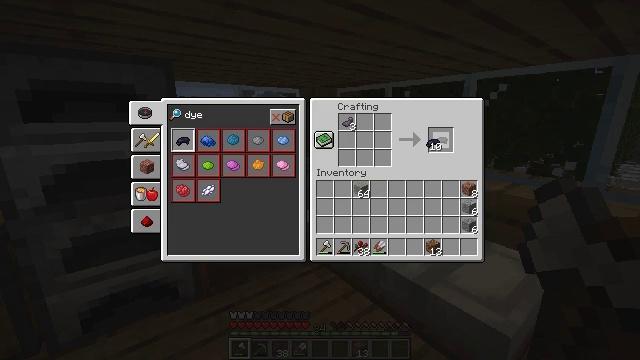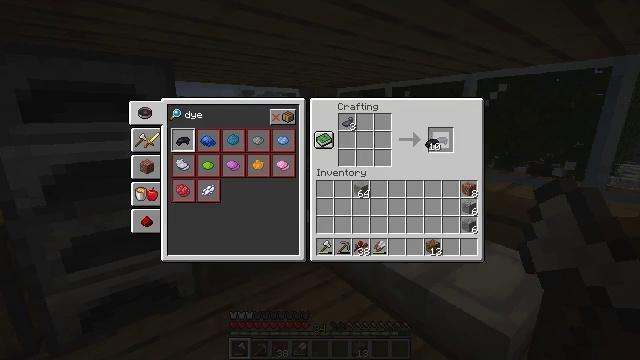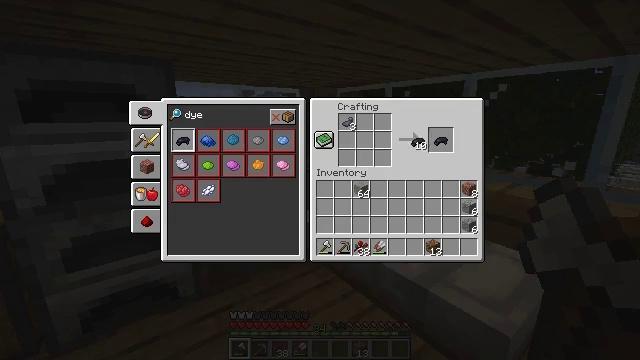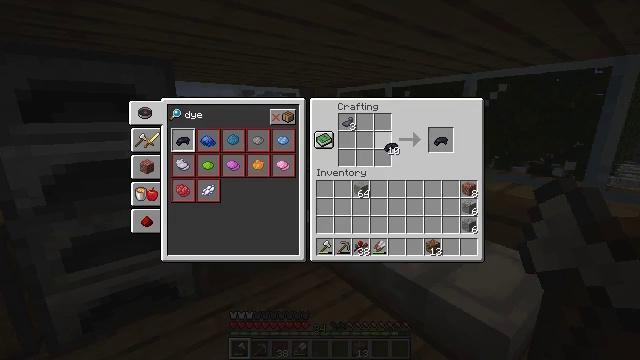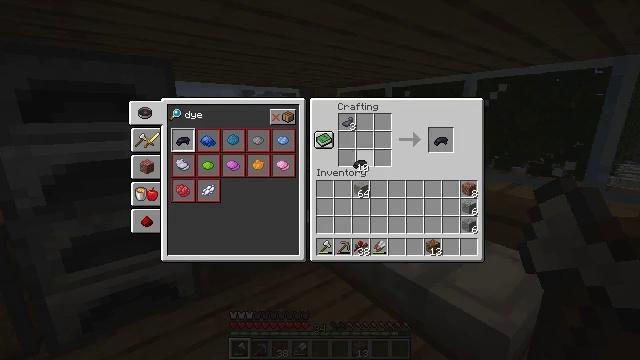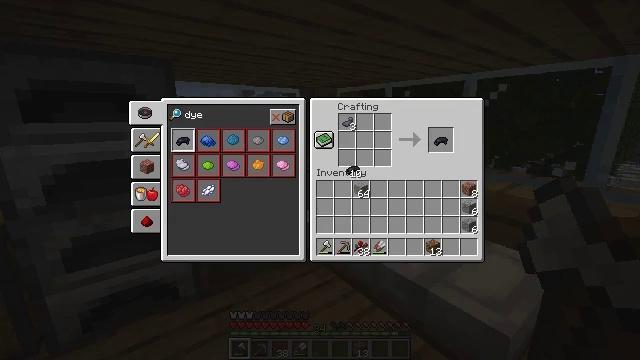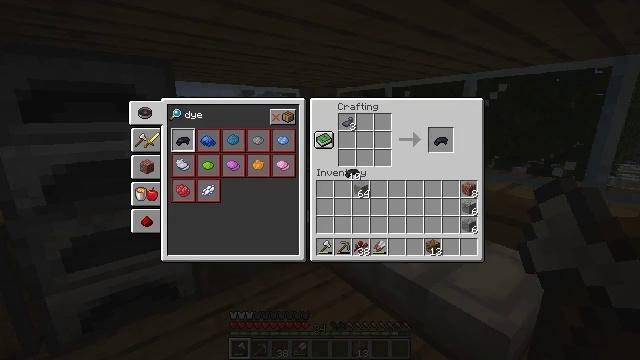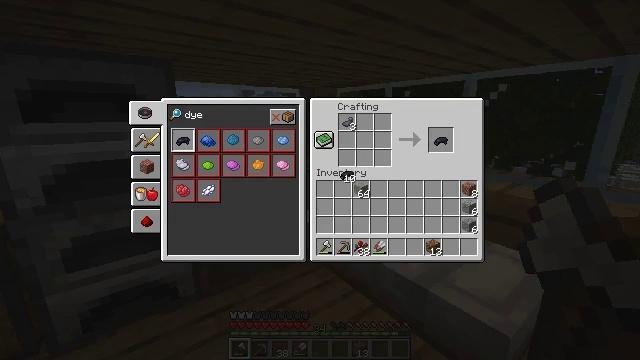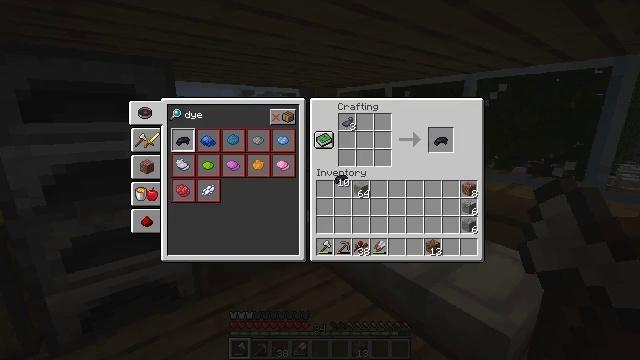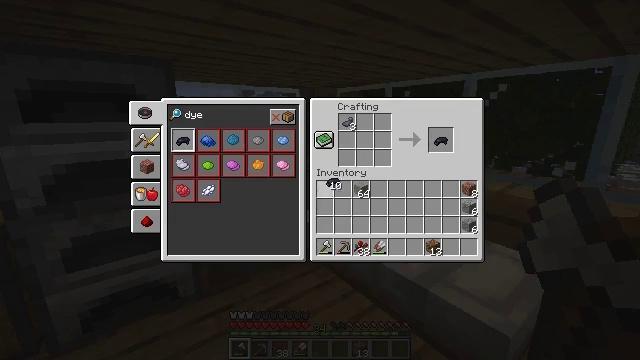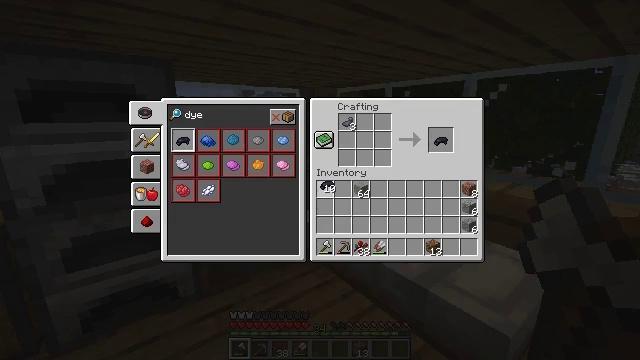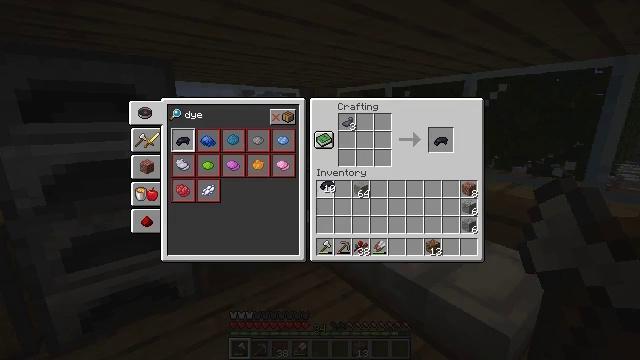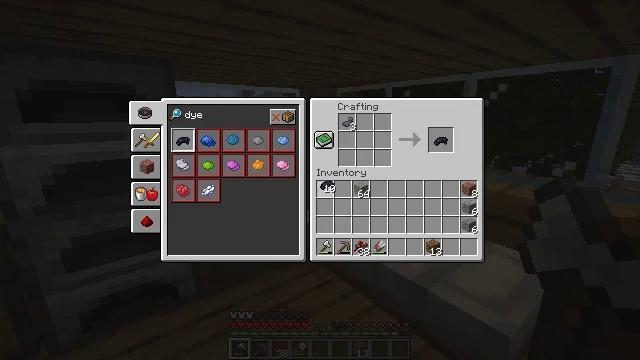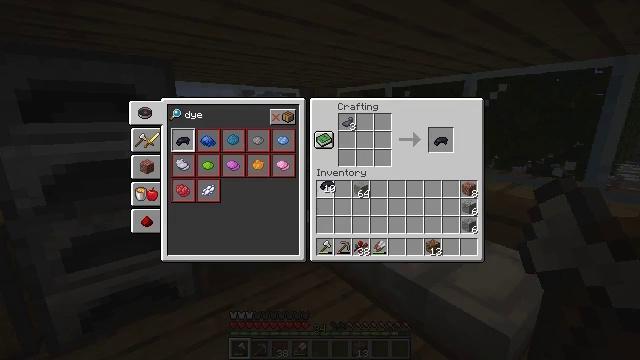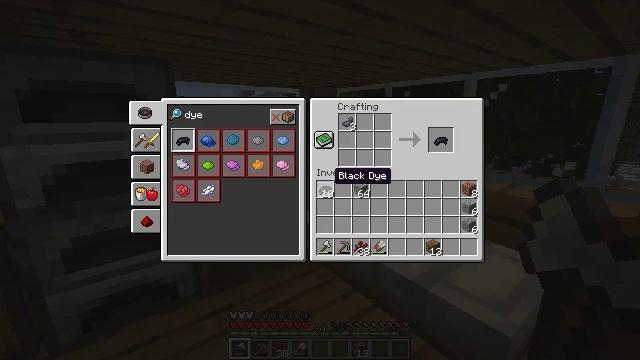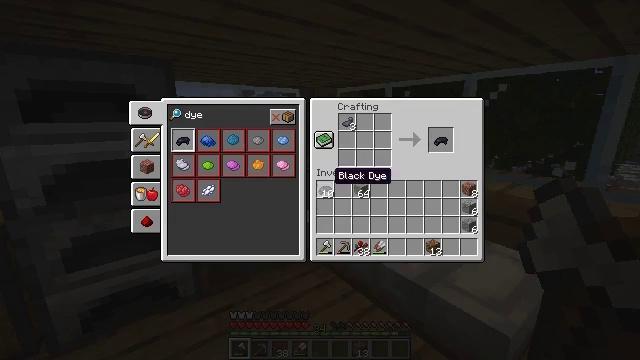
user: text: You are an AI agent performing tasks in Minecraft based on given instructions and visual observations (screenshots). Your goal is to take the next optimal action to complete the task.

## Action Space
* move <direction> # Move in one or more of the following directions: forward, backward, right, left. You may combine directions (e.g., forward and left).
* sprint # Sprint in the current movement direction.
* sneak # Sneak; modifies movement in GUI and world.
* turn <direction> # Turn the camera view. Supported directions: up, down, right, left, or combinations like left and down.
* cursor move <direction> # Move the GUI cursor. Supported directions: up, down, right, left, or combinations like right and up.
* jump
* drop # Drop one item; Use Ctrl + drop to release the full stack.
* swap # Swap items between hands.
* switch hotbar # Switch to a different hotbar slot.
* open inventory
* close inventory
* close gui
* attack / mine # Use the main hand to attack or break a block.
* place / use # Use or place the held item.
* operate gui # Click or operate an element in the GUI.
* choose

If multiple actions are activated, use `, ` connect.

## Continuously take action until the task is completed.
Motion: motion action
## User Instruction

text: Mix ingredients to get gray dye.
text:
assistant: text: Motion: open gui
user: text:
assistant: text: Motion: cursor move left
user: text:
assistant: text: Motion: cursor move left
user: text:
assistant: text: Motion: cursor move left and down
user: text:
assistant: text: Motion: cursor move left
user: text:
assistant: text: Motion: no_op
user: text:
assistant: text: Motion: no_op
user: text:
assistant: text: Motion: no_op
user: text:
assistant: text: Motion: cursor move left
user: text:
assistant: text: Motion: no_op
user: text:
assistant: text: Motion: no_op
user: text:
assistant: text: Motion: operate gui
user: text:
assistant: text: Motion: operate gui
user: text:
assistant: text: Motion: no_op
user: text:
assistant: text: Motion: no_op
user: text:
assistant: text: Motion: no_op
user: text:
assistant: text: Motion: no_op
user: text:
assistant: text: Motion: no_op
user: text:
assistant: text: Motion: no_op
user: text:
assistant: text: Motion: close gui
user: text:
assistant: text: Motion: open inventory
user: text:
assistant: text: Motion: no_op
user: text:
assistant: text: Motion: turn left
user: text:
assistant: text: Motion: turn right
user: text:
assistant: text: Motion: turn right and down
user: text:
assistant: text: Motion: turn right and down
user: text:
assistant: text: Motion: turn right and down
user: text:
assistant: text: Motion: no_op
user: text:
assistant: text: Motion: use / place
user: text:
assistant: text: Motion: use / place